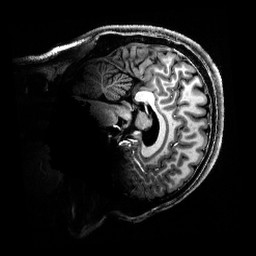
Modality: T1w
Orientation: sagittal
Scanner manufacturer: siemens
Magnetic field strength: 6.98 T
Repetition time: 5 s
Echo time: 0.00343 s